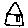
Label: house